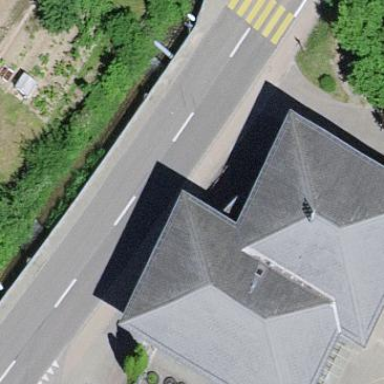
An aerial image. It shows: School building.